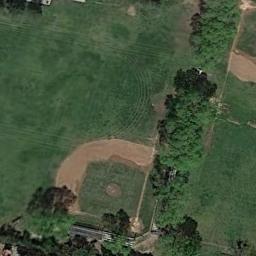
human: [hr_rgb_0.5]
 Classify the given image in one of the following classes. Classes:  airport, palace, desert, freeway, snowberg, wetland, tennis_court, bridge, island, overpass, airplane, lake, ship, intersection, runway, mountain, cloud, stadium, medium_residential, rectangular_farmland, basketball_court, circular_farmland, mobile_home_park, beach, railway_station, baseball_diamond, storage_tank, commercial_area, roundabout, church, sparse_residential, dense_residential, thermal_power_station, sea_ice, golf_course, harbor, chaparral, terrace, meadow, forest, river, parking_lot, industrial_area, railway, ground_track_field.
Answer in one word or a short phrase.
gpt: baseball_diamond